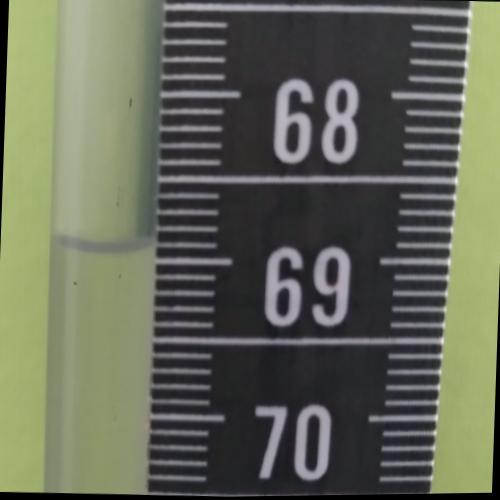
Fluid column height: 68.9 cm